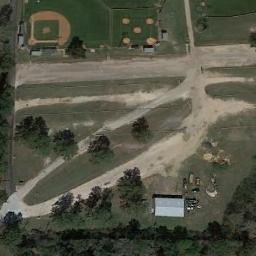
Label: baseball_diamond